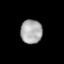
Tissue: lung
Cell type: Epithelial cells
Senescence score: 0.2342
Nuclear area (px): 506
Mean DAPI intensity: 170.32